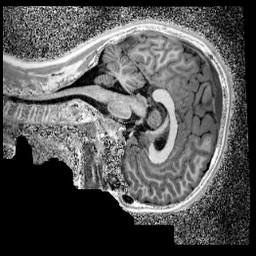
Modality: UNIT1_denoised
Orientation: sagittal
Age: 11
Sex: male
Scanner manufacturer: siemens
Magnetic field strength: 3 T
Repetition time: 4 s
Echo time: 0.00299 s